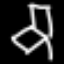
Label: chair